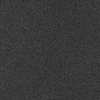
Atmospheric dust classification: dusty